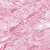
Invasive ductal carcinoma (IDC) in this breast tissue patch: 0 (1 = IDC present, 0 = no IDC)